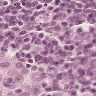
Metastatic tissue present: yes